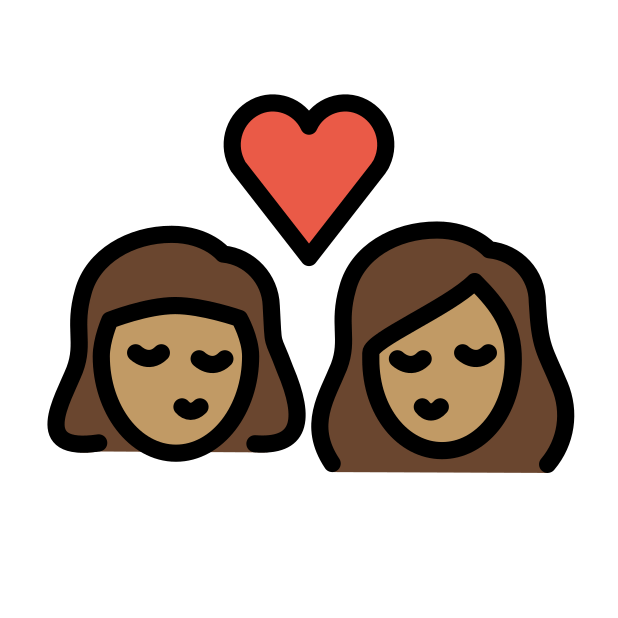
kiss: woman, woman, medium skin tone